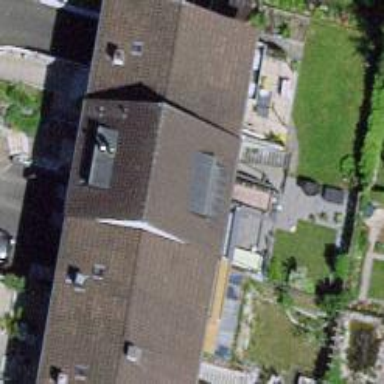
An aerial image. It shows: Terrace building.